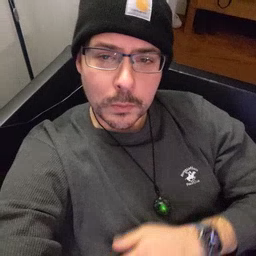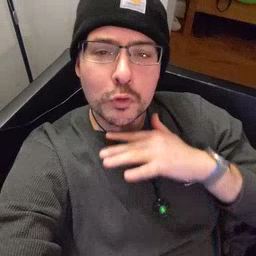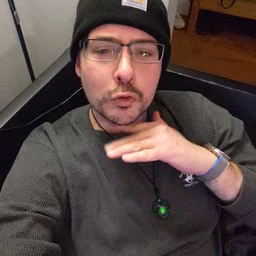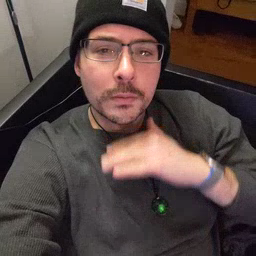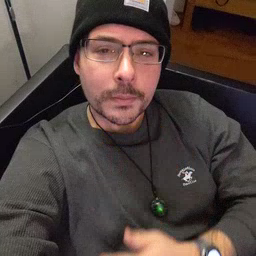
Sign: dirty